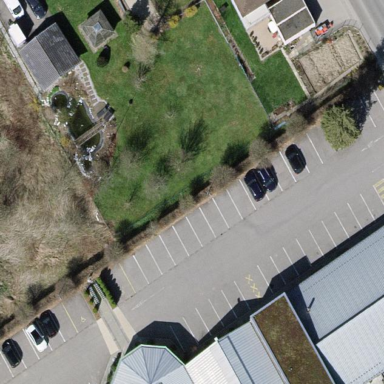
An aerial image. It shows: Parking area with surface.